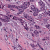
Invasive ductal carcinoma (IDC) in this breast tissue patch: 1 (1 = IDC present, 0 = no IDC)